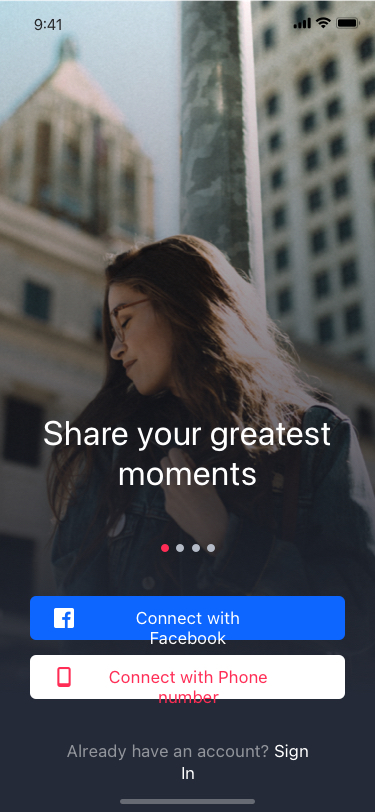
Text in this UI design:
Already have an account? Sign In
Connect with Facebook
Connect with Phone number
Share your greatest moments